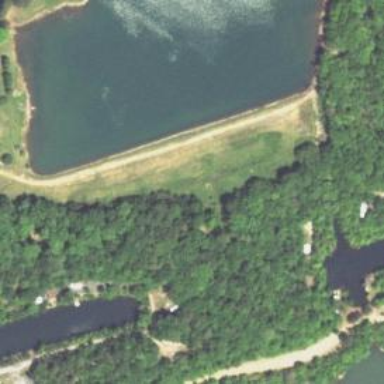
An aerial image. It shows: Dam along waterway.